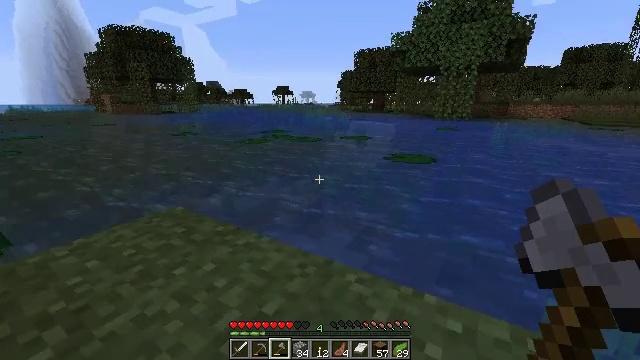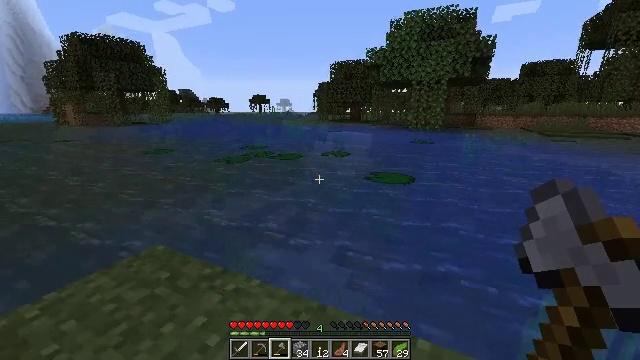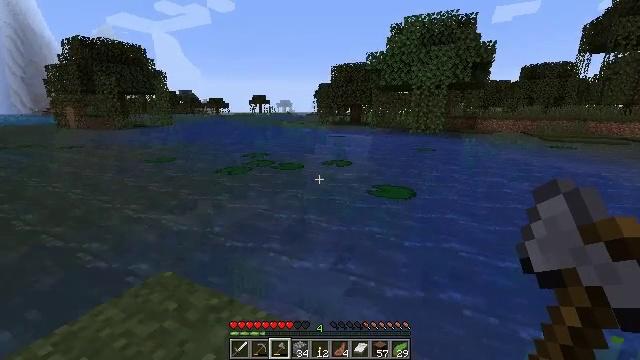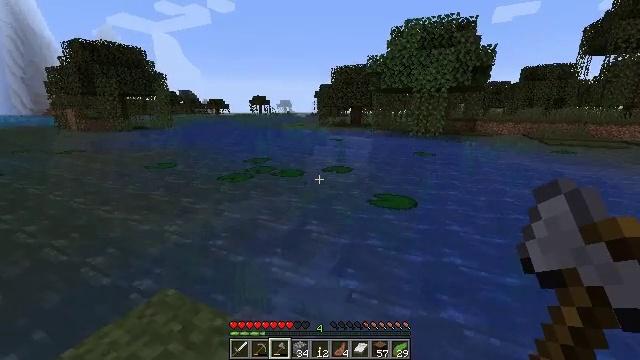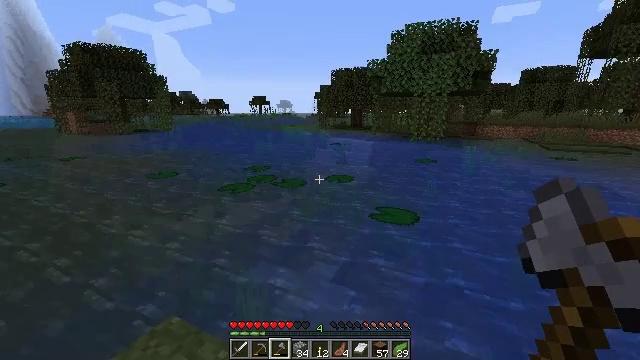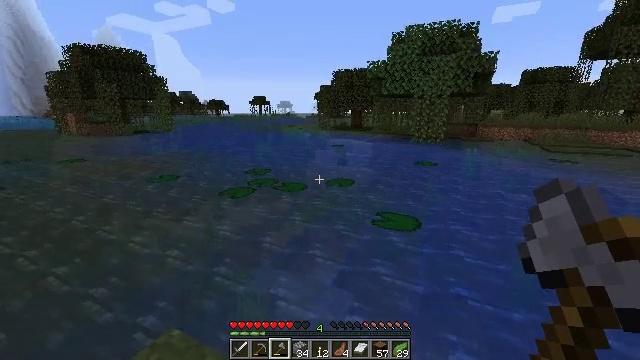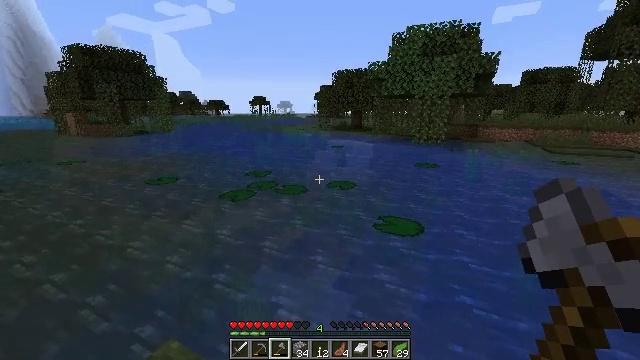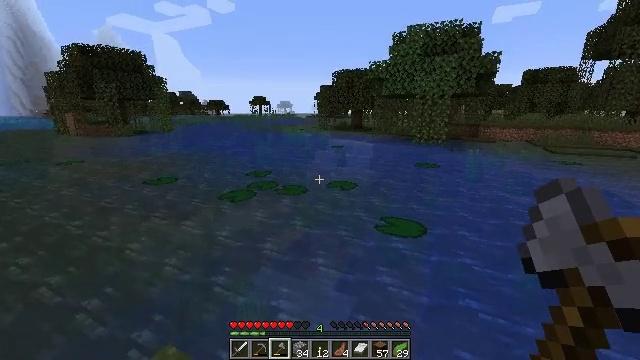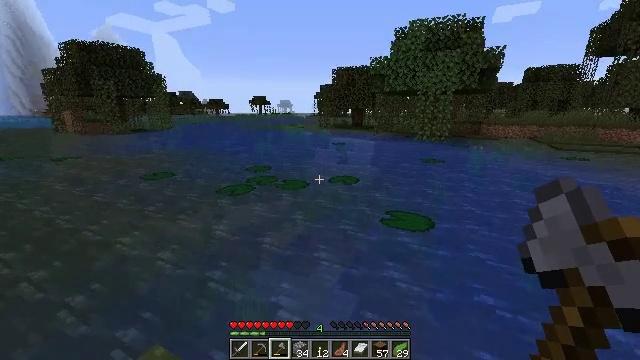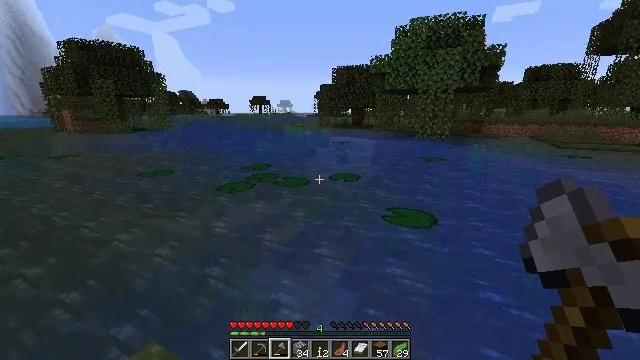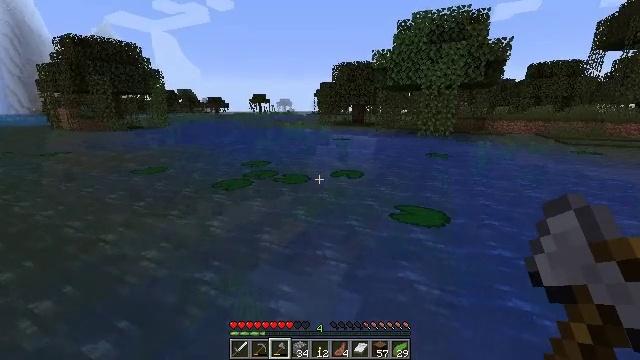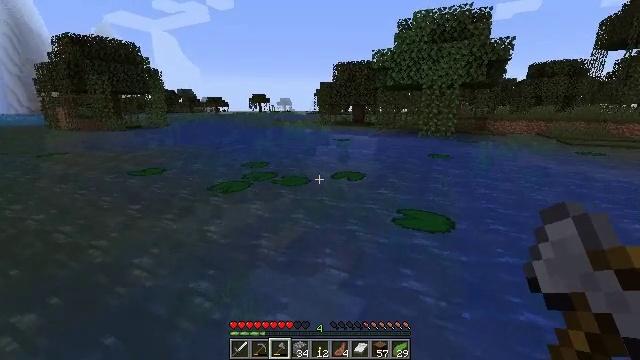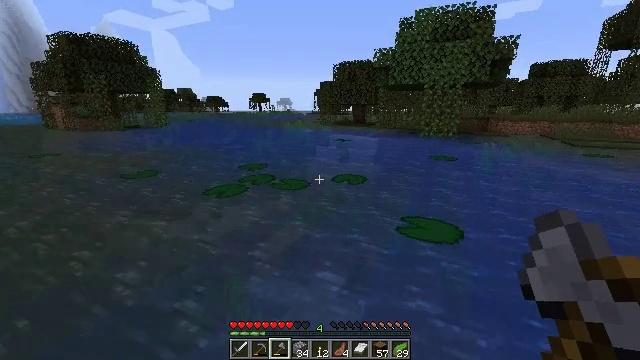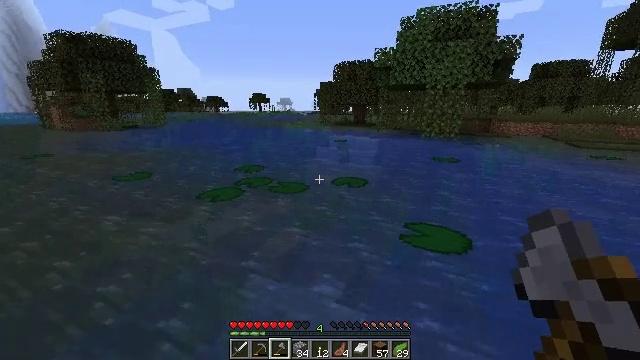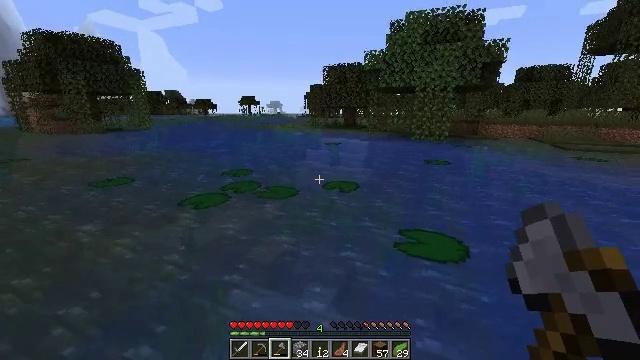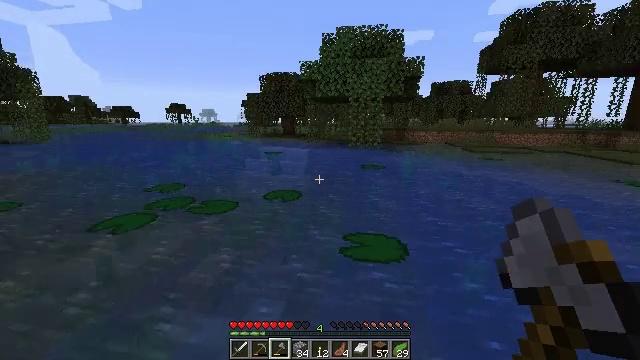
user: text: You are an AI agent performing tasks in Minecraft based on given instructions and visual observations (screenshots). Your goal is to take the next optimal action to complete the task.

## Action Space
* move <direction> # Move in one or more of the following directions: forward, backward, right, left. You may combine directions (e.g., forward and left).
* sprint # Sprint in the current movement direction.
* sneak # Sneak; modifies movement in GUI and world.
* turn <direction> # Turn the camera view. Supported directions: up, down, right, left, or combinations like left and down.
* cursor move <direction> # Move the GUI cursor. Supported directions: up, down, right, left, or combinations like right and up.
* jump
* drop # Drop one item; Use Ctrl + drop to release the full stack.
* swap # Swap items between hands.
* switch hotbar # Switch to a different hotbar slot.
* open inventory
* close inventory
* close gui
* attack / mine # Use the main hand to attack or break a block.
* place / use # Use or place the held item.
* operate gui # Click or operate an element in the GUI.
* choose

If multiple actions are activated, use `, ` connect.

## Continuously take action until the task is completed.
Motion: motion action
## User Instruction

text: Remove the lily pad floating on water.
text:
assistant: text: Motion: move forward, turn right and up
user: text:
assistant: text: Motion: move forward
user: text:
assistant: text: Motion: move forward
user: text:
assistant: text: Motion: move forward
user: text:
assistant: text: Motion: move forward
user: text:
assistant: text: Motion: move forward
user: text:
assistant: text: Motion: move forward
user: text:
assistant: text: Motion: move forward
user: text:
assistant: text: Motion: move forward
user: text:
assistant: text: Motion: move forward
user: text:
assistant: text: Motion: move forward
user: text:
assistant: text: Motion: move forward
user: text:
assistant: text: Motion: move forward
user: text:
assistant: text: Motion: move forward, turn right
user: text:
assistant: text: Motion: move forward, turn right and up
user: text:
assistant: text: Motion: move forward, turn right
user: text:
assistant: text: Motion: move forward
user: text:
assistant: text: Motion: move forward, jump
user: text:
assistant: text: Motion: move forward, jump
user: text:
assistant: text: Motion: move forward, jump
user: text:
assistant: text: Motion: move forward, jump
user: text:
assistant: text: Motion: move forward, jump
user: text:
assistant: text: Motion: move forward
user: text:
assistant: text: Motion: move forward
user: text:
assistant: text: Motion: move forward, turn right
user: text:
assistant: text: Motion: move forward, turn right
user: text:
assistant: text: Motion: move forward
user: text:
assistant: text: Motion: move forward
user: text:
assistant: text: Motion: move forward
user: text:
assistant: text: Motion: move forward